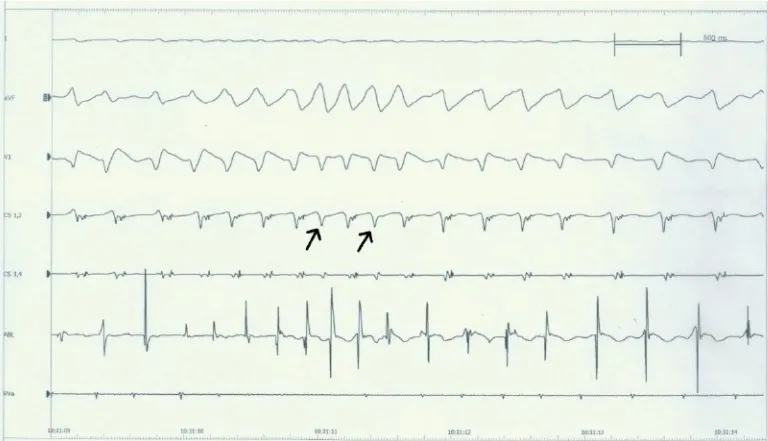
Tachycardia could not be terminated by ventricular premature beat; This did not propose the AVRT mechanism. Abbreviations as in Figure 1 and Figure 2.
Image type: electrography (ekg)